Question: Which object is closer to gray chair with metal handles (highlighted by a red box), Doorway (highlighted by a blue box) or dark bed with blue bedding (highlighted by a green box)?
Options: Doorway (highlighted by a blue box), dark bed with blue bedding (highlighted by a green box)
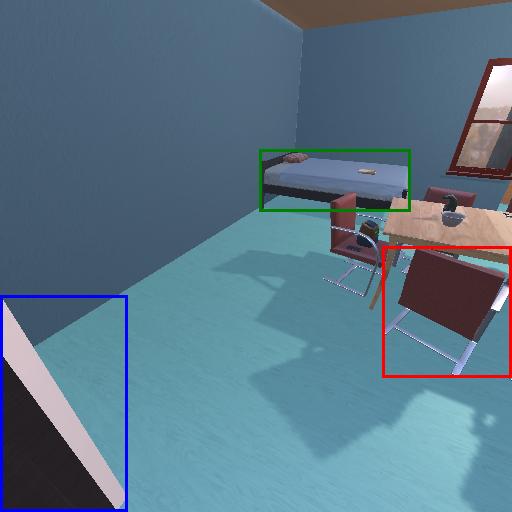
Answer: Doorway (highlighted by a blue box)